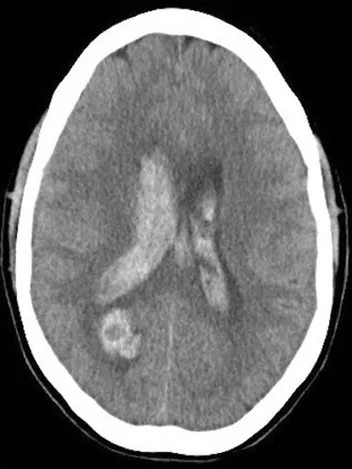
CT image showing a subcortical hematoma in the right occipital lobe, along with bilateral intraventricular hematomas.
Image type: radiology (ct)